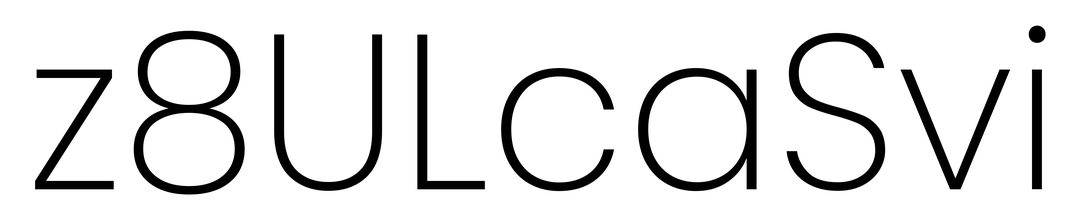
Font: Poppins-ExtraLight